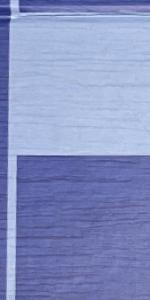
Label: Empty